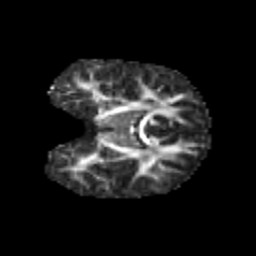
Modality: FA
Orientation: coronal
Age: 8
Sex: male
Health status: healthy